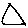
Label: triangle